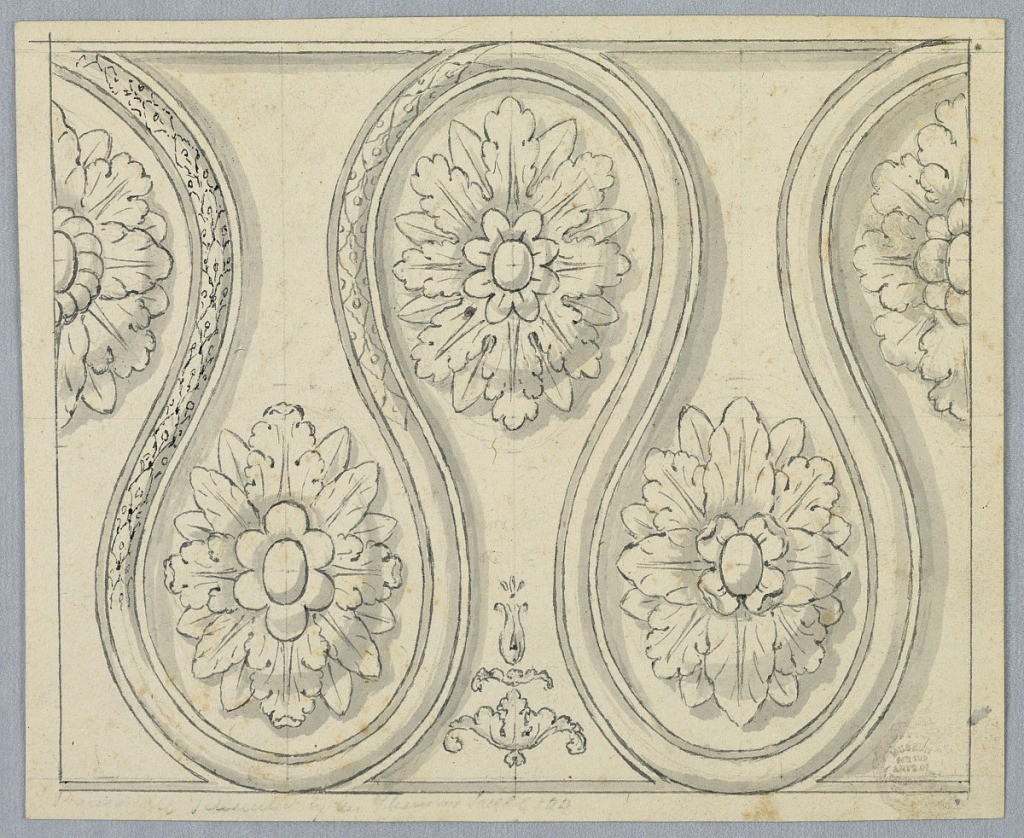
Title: Design for an Ornament
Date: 1820–1830
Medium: Pen and ink, brush and wash on paper
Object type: Drawing
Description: Horizontal rectangle with a carved cornice with rosettes in intervals.